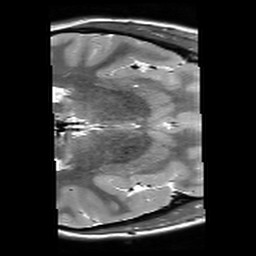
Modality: T2starw
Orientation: axial
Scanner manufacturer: siemens
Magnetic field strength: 3 T
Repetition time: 9.86 s
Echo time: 0.05 s